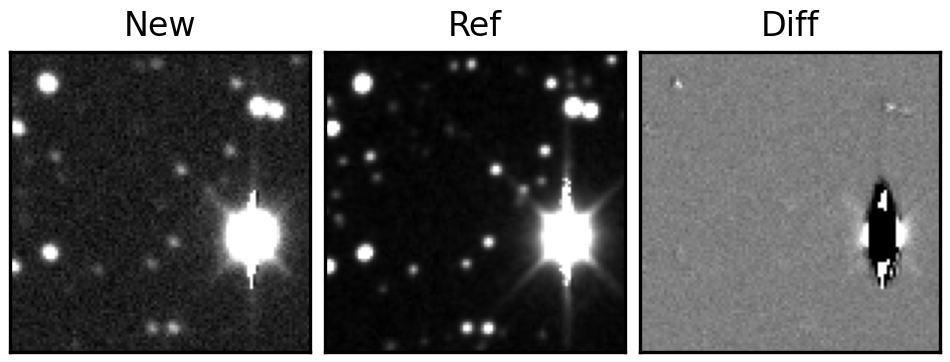
Label: real